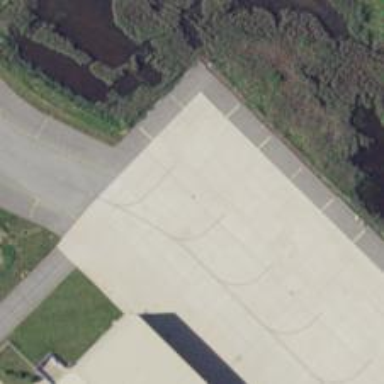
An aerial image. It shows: Image showing helipad at airport.